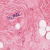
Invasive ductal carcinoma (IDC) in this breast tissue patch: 0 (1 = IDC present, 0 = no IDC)